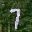
Label: 7